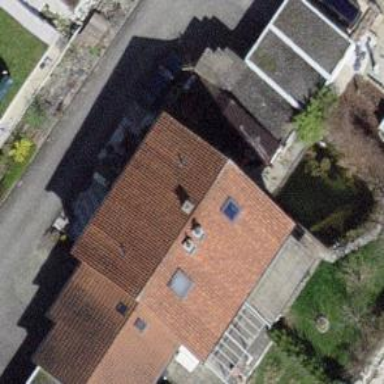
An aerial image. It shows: Garage building.